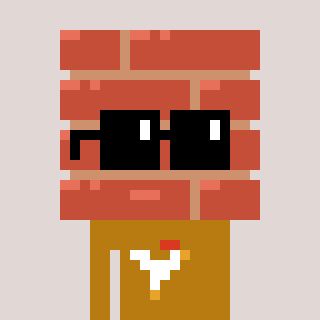
a pixel art character with square black sunglasses, a wall-shaped head and a gold-colored body on a warm background